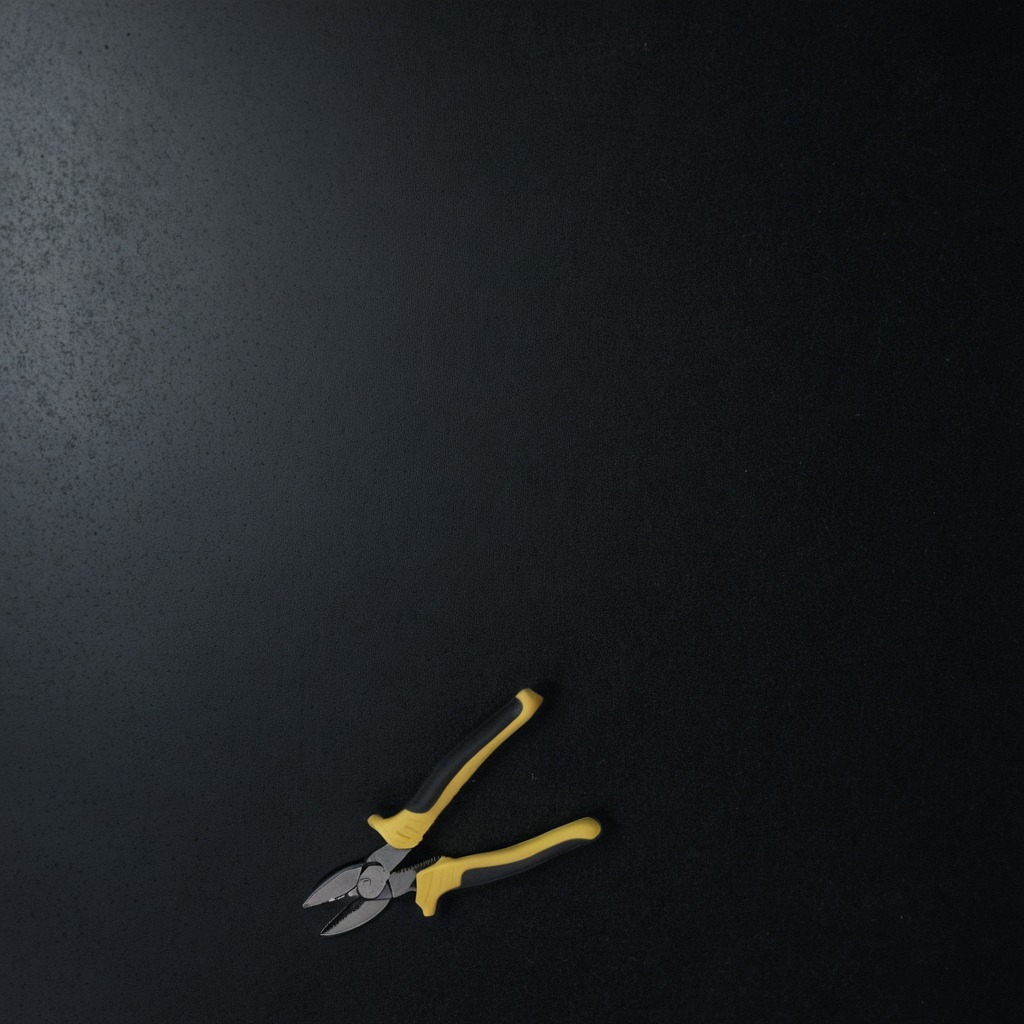
A plier lying on the clean granite tabletop inside a workshop at night dim ambient light soft shadows worn but beneath the mat